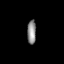
Tissue: prostate
Cell type: T cells
Senescence score: 0.7628
Nuclear area (px): 206
Mean DAPI intensity: 141.32